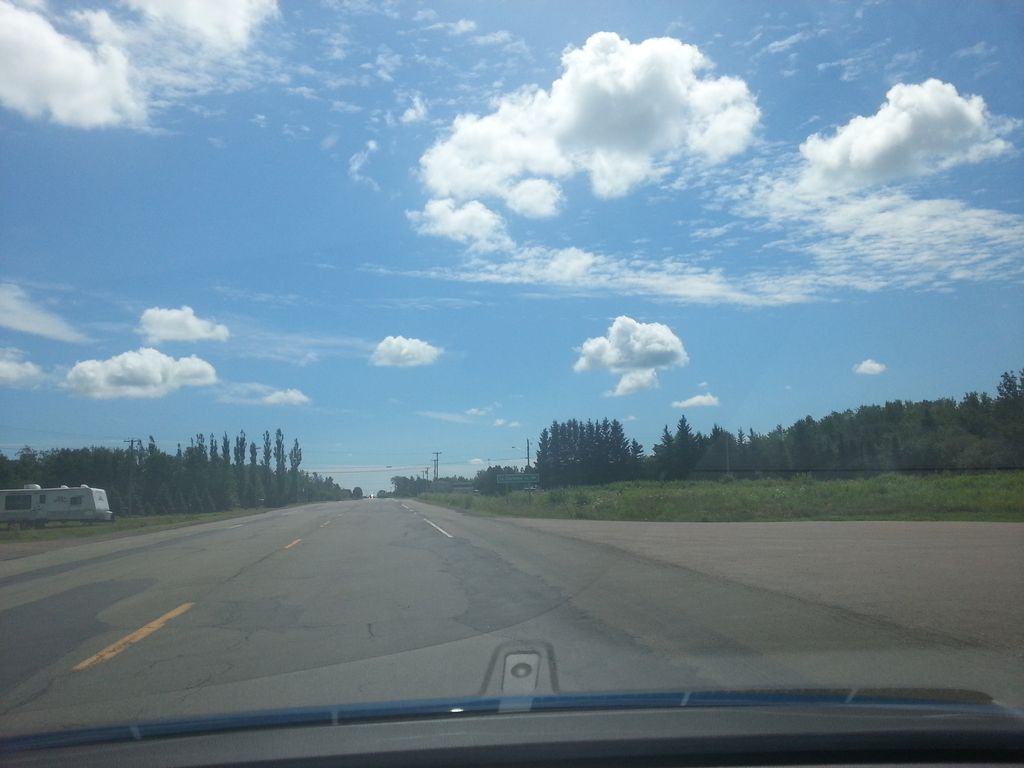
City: charlottetown